Question: I have a menu and a submenu that the parent menu title itself also leads to a page, the submenu opens on mouseover.
My problem is with touch screens, since there is no 'hover' on touch screen, there is no way to access the submenu, since the parent-menu page opens momentarily after the sub-menu appears without leaving time to choose value from it.
So from your experience is there an easy way to adapt the menu to touch-screens?
Is there a simple or conventional way to mimic mouseover on touchscreen?
I am not actually asking for code, but rather what's the common behavior in this scenarios, I already have a website that I want to make touch-screen friendly.
I obviously prefer a CSS solution over a script-based one.

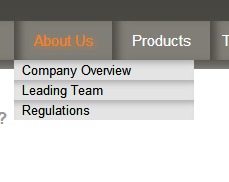
Answer: You could have the submenu appear on press, then the user would drag down (still pressing the screen) and on finger up that could select the option.
Alternatively, you can have one click to open the sub menu, then another to select an item.
On a side note, this question would get a better response on <URL> it deals with user experience related questions